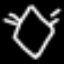
Label: diamond